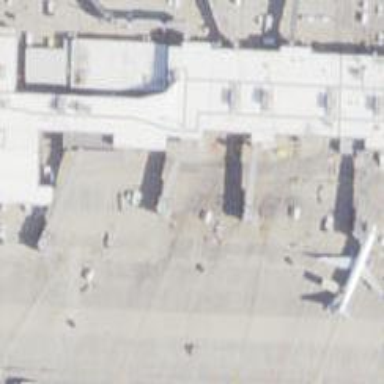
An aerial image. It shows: Airport gate.